Question: I've setup a goal with this URL '(/compra/comprafinalizada|/pedido/presupuestofinalizado)' (match type: Regular Expression).
I've the following steps (there is no one required):
1. /introduccion
2. /filtros
3. /pedido(/)? (index)?$
4. /compra(/)? (index)?$
I'm having a few issues I can explain (I'm attaching an image with the samples):
- A) Entrances from the previous step URL. (If the visit get to /filtros from /introduccion, should be in the funnel and not aside like an entrance).- B) Exits to the URL of the same step they visits are going out from. The exit URL is (correct me if I'm wrong) where they went after leaving the funnel. If it wasn't on my site it is marked as " (exit)". If they went from /filtros to /filtros (maybe refresh) - C) Exits to the URL of the next step. The visit is continuing the funnel to the next step!
What is going on?
I've been reading some information but it doesn't explain all my issues and, those it does, it says it's a reported issue but the posts are from 2010:
- <URL>

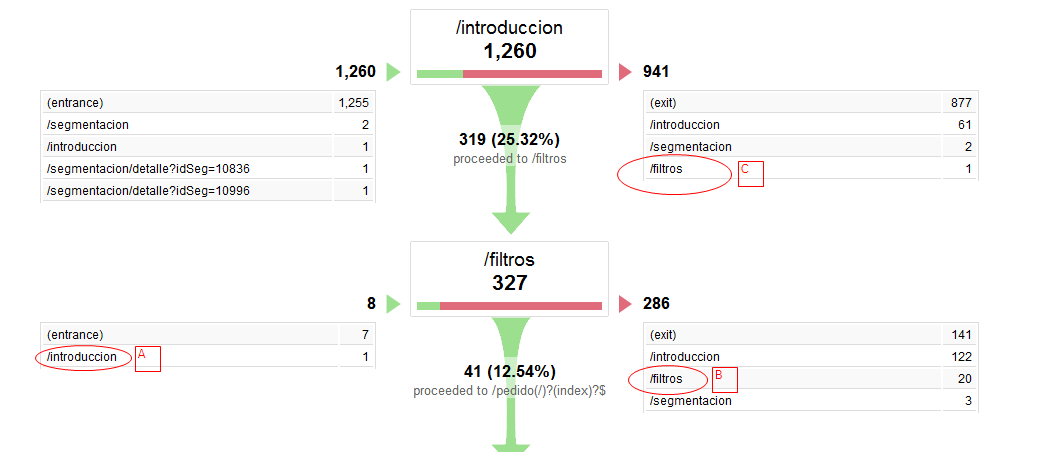
Answer: What you are seeing in (C) are visitors who bailed out of your site (bounced) when arriving at /filtros (so they never came back).
In the second level, 224 /filtros visitors (218 from /introduction + 6 other sources on the left hand of second level) when they arrived at /filtros , did not leave and continued on to /pedido (29)
But (B) shows that 11 bounced and didn't complete goal.
If you look at the first level of the left hand side, 896:
(entrance) : 894 : went to /introduction
/introduction : 1 : went to /introduction (they probably refreshed the session or had multiple tabs)
Second level now:
(entrance) : 5 : went straigt to /filtros skipping /introduction
/introduction : 1 : started off at /introduction and went to /filtros
Does that makes sense?
Don't assume that visitors use one browser, and only one browser tab and are only one person (for example a router can have many users on it).
Here's also a good article that explains some of the oddities.
<URL>
Edit:
A) Could it also be the referrer of dead session? For example if I leave my computer browser on /introduction to go an cook something in my kitchen and come back 30 minutes later <URL> and sees that I have been idle for 30 minutes thus considers I'm entering not actively following your funnel.
Why did you make such a funnel anyways? You put no restrictions. Why not just make a goal with a last step of /compra/?success=true or something like that?